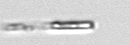
Label: Bacillariophyceae